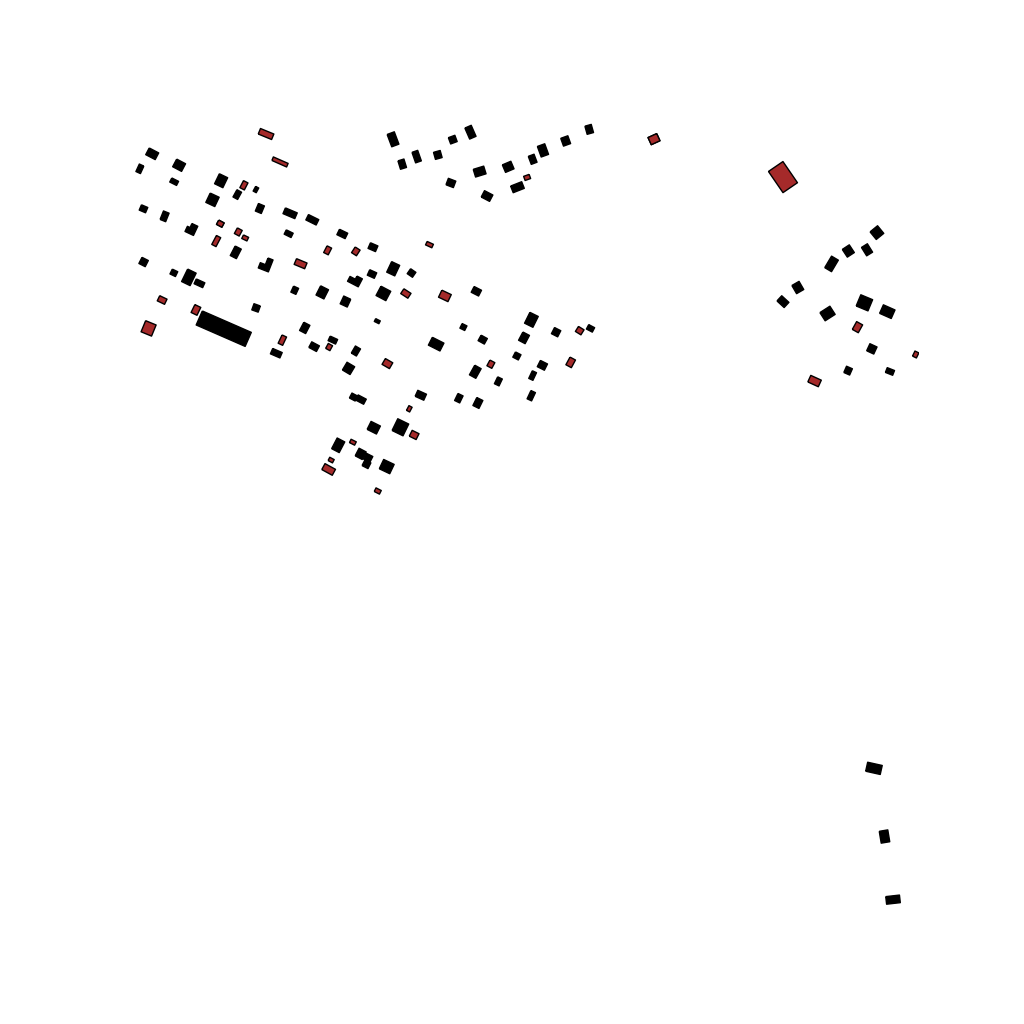
Tags: overhead vector_map, recreation, residential, transport, soviet, individual_rise, density_2, Building, Facility, 1.0 km²